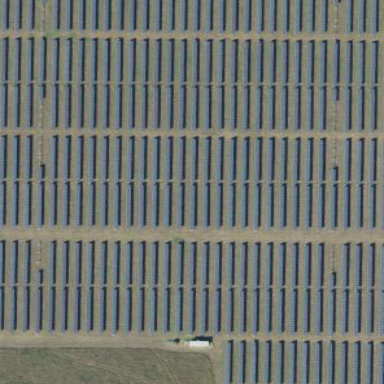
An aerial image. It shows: Solar photovoltaic panel generator.